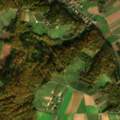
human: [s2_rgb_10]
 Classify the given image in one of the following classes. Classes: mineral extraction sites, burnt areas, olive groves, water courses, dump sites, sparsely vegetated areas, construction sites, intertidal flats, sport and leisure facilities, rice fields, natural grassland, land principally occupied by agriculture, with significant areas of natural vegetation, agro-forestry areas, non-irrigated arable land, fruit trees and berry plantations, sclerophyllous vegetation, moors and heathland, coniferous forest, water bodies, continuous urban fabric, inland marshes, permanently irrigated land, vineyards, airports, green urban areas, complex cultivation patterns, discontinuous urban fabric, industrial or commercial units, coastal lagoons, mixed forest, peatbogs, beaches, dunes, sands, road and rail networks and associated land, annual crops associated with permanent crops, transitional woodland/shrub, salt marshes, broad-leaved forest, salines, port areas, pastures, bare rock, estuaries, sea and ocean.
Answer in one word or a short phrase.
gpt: discontinuous urban fabric, non-irrigated arable land, complex cultivation patterns, broad-leaved forest